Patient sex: M
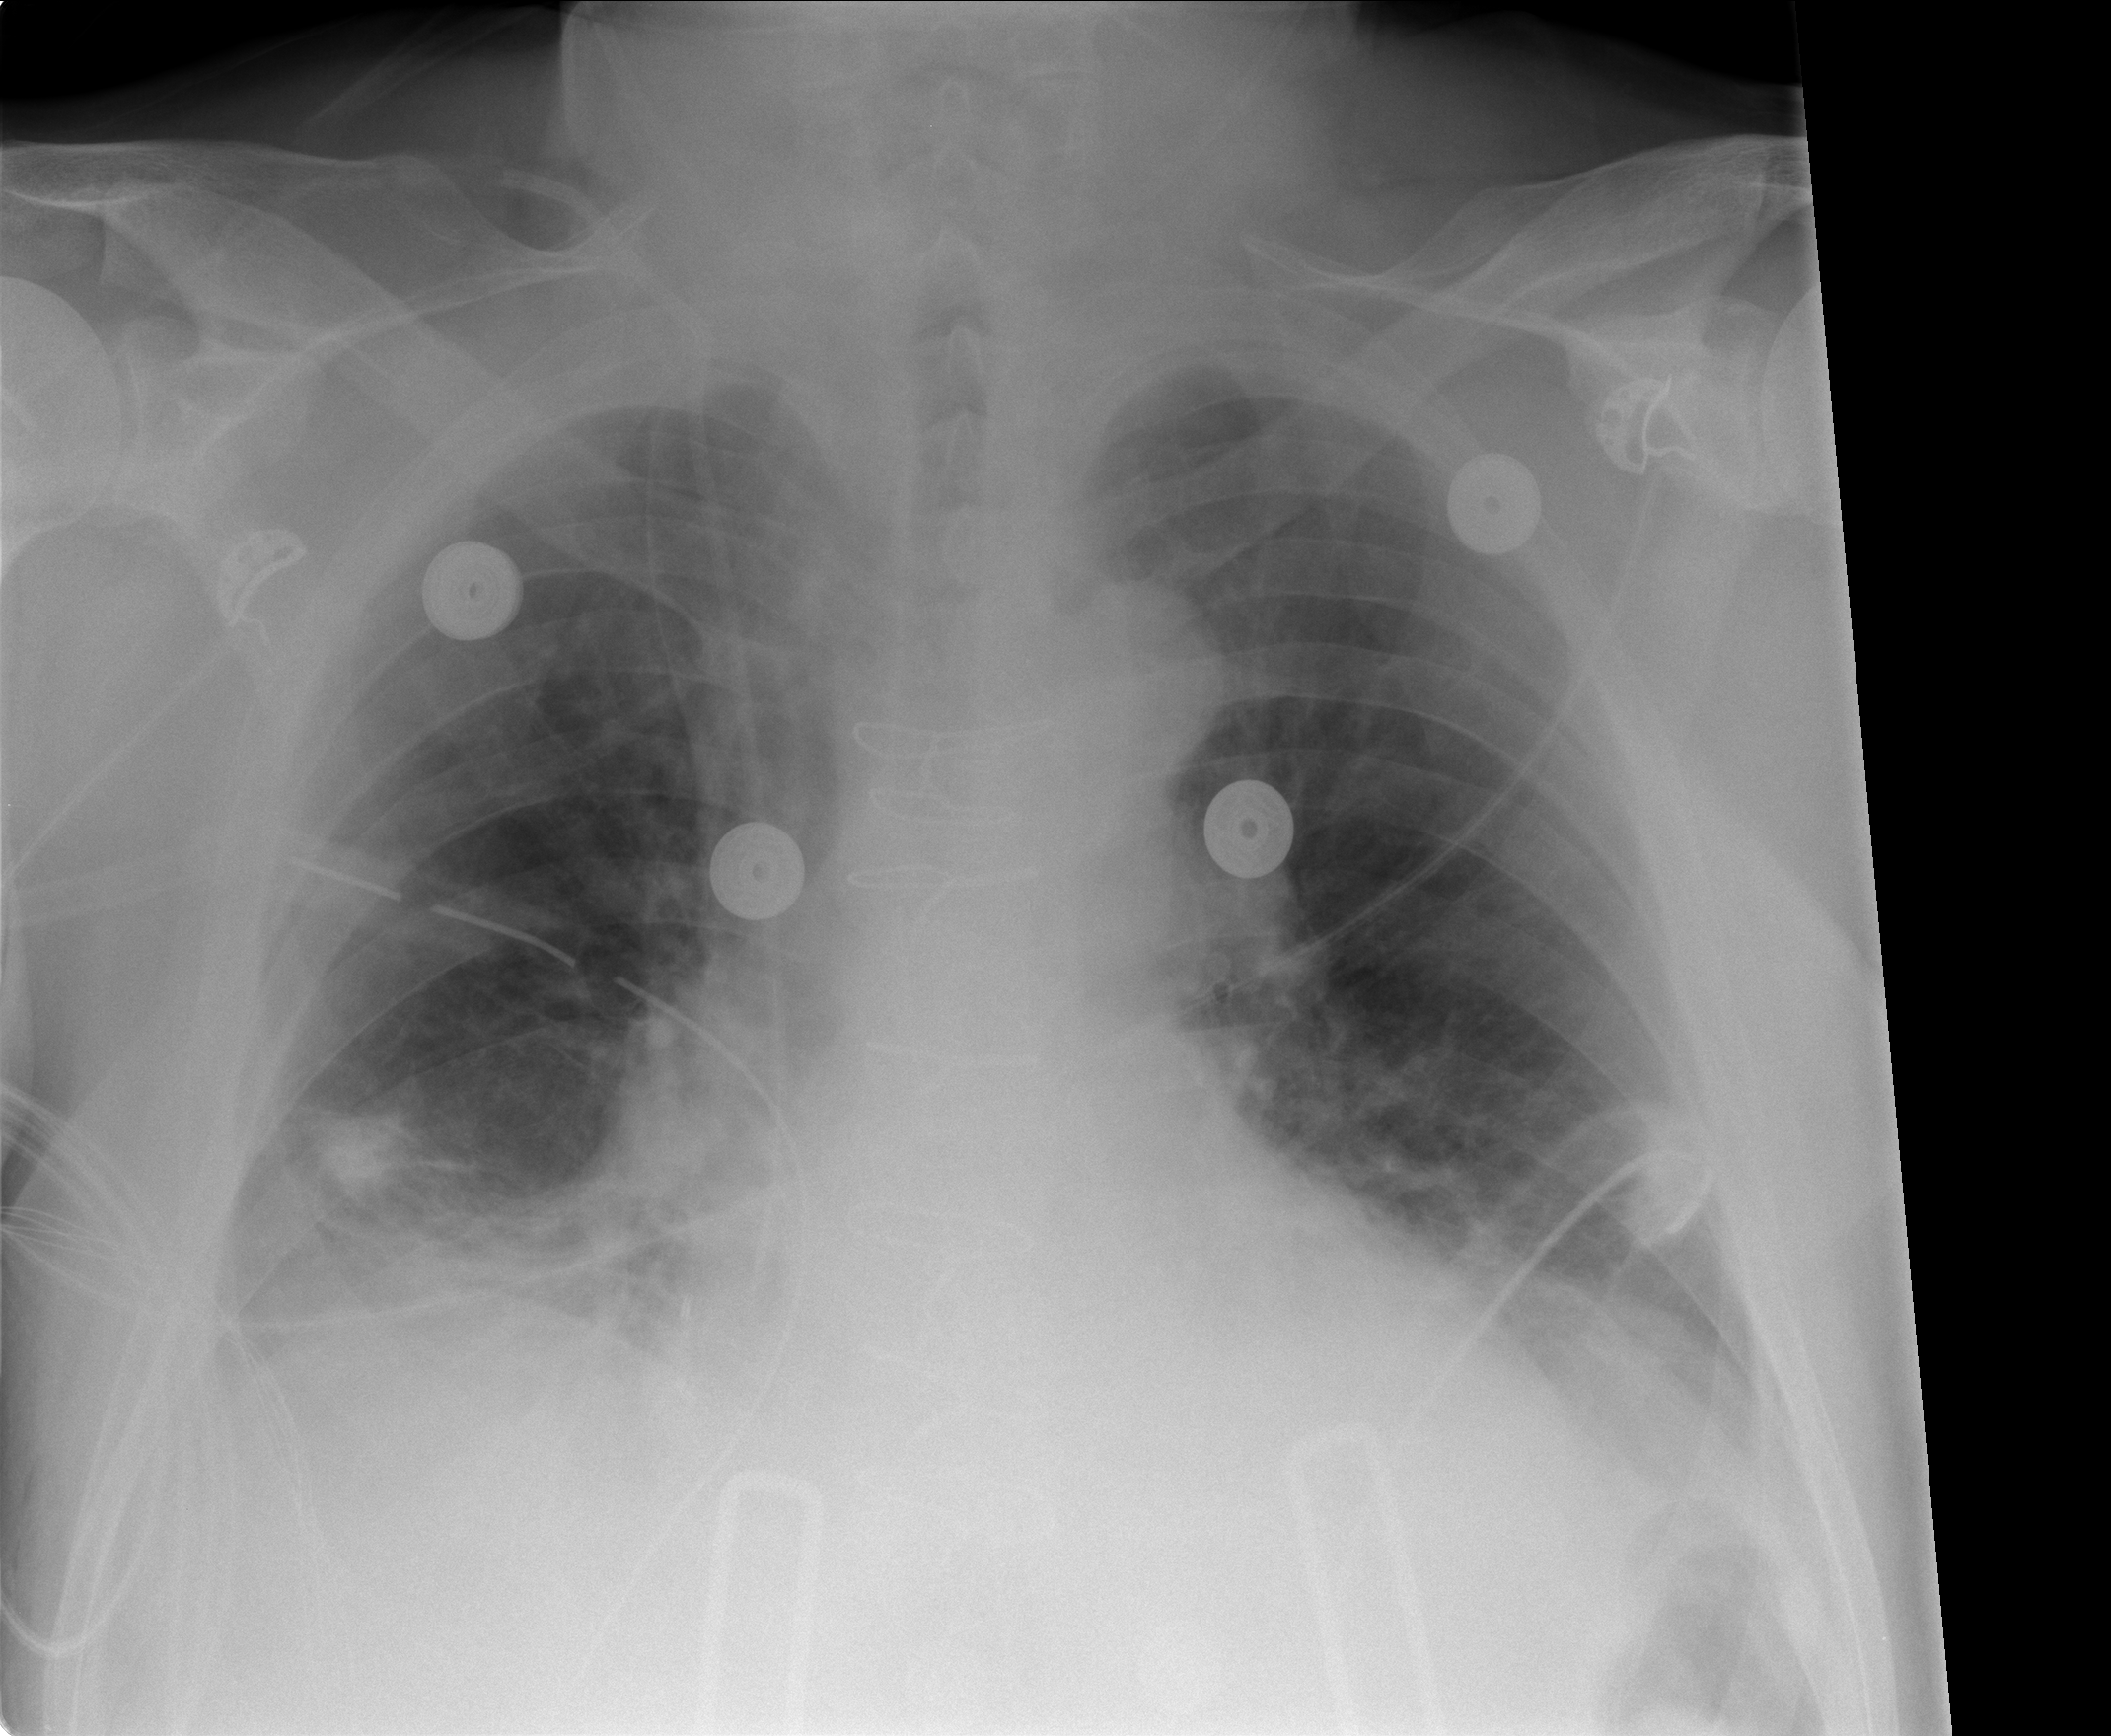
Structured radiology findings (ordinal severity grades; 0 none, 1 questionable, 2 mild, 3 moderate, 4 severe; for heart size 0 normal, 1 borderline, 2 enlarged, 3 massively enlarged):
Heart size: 0
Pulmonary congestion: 2
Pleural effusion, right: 2
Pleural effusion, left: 2
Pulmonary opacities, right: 0
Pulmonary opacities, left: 0
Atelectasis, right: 2
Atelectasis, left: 2